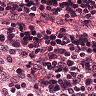
Metastatic tissue present: no